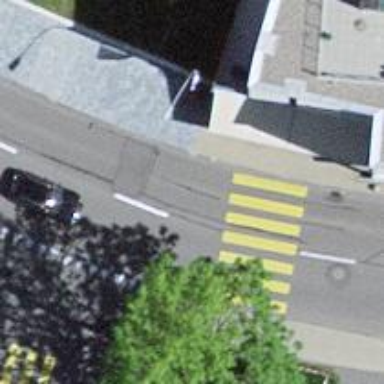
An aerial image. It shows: Zebra crossing on the road.